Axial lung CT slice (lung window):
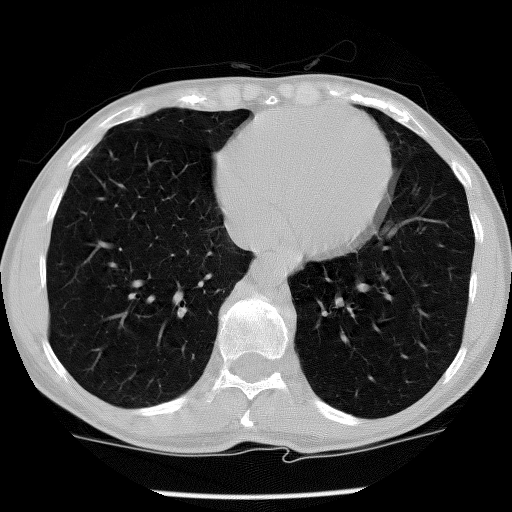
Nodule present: no